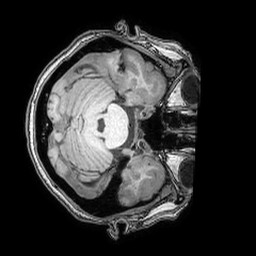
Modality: T1w
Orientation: axial
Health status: ill
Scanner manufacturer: philips
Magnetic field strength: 3 T
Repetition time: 0.007 s
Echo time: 0.0035 s